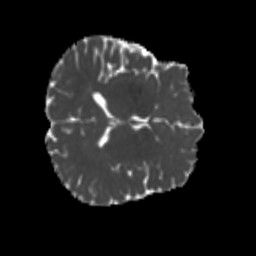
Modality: MD
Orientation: axial
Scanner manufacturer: siemens
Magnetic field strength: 3 T
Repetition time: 4 s
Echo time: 0.0594 s